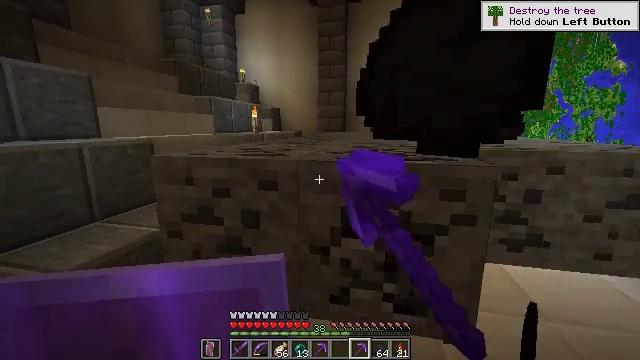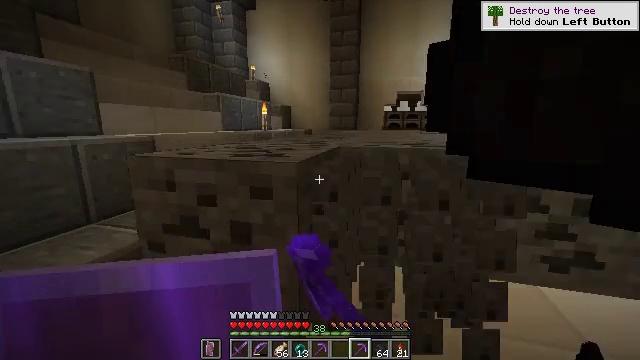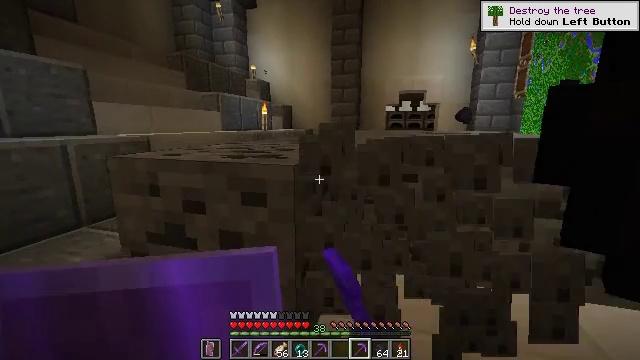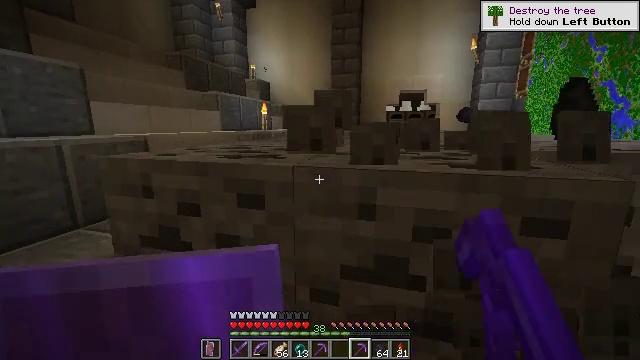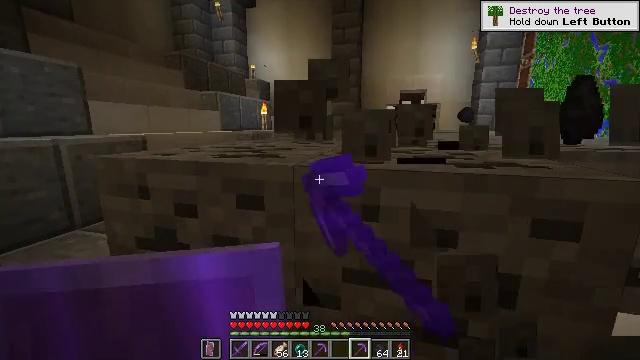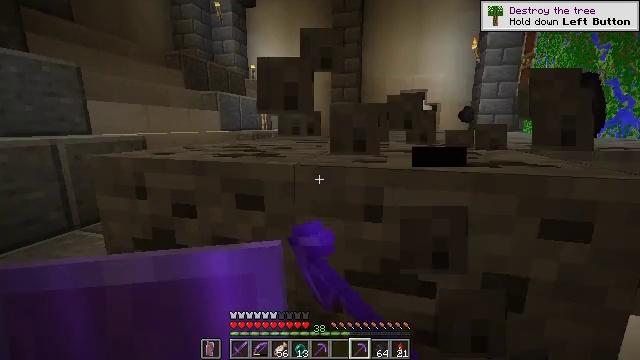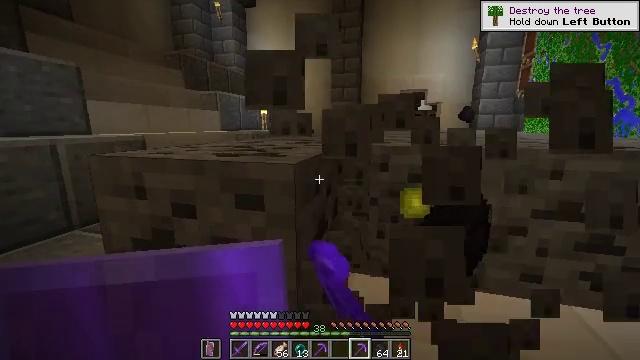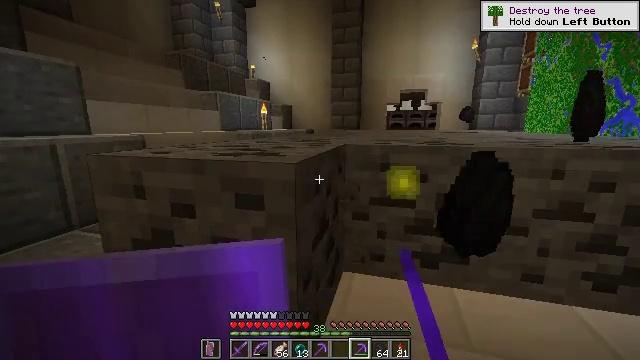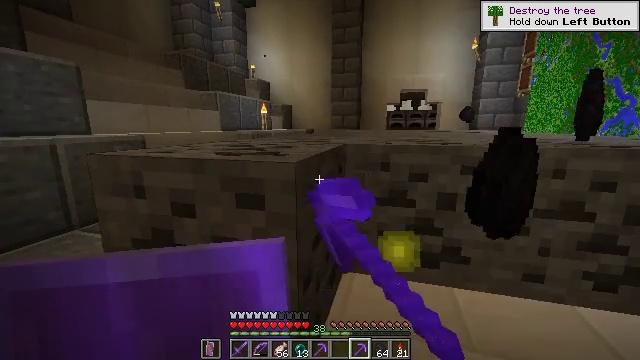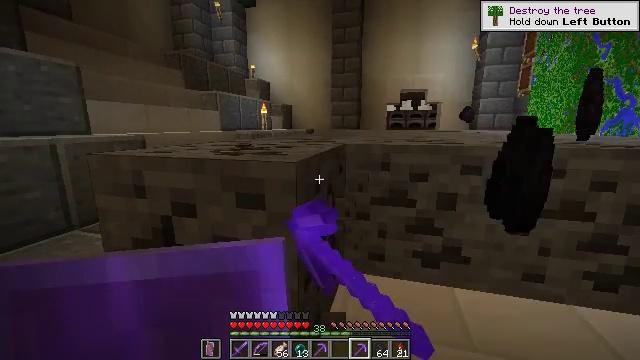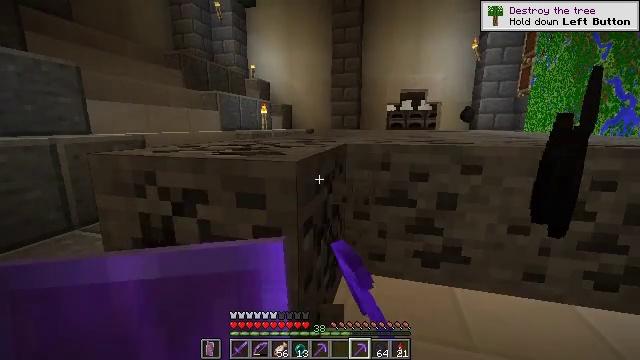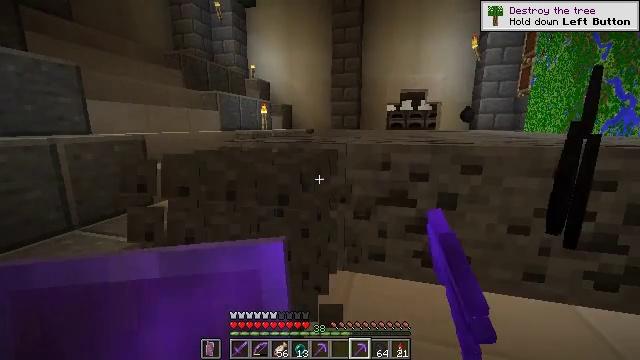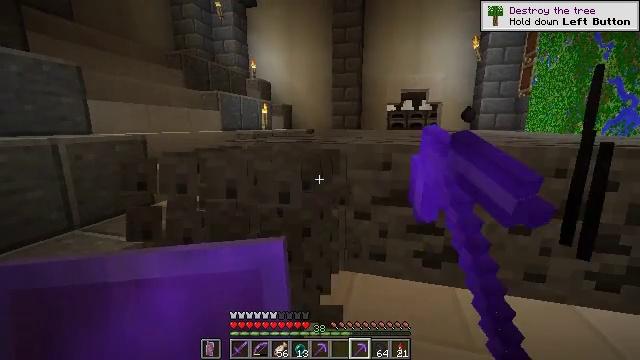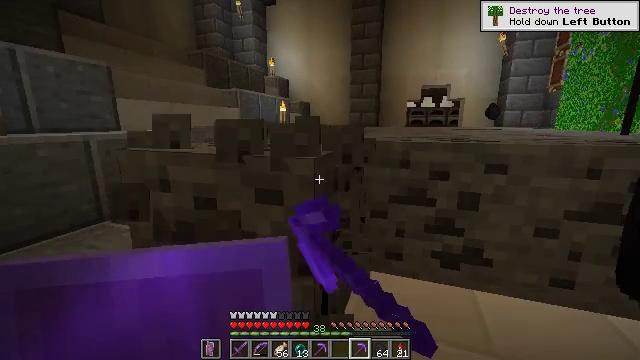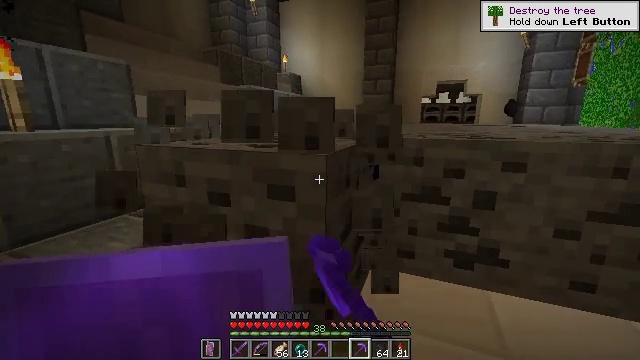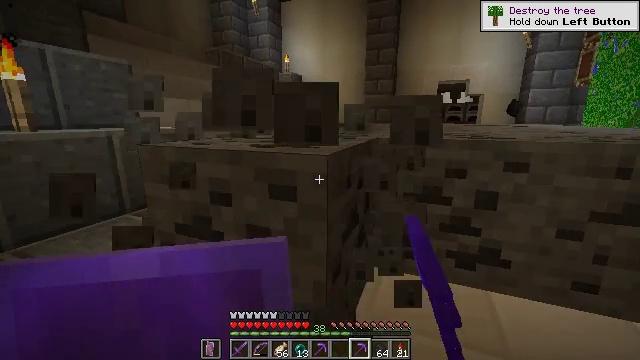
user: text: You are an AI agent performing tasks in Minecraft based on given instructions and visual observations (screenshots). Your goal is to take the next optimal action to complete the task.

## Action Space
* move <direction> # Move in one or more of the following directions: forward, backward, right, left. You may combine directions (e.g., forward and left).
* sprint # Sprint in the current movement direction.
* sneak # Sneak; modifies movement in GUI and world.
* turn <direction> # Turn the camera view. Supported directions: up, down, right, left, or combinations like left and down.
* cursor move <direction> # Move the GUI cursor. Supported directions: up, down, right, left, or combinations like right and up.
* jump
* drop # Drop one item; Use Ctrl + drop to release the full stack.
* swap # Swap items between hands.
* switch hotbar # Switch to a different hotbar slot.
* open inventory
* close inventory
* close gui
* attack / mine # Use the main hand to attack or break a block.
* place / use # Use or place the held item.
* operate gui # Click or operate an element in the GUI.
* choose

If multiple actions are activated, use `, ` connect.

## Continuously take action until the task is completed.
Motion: motion action
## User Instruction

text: Break the coal ore to collect coal.
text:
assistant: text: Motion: move forward, turn left, attack / mine
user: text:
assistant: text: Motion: attack / mine
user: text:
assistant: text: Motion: attack / mine
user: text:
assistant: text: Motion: attack / mine
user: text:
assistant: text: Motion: attack / mine
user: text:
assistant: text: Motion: attack / mine
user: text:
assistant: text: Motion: attack / mine
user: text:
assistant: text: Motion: attack / mine
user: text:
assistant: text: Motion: attack / mine
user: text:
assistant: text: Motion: attack / mine
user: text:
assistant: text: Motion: attack / mine
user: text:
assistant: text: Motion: attack / mine
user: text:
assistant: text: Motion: turn left, attack / mine
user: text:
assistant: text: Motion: turn left, attack / mine
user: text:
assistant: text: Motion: attack / mine
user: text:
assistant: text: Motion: attack / mine
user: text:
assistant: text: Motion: attack / mine
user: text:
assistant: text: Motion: attack / mine
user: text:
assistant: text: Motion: turn right, attack / mine
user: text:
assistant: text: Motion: turn right, attack / mine
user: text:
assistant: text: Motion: move forward, attack / mine
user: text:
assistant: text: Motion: move forward, attack / mine
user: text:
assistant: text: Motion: move forward, attack / mine
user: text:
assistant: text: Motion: move forward, attack / mine
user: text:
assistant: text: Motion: move forward, attack / mine
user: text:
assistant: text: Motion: attack / mine
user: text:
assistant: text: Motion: attack / mine
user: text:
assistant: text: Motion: attack / mine
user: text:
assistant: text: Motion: turn right and down, attack / mine
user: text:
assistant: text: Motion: move right, turn right and down, attack / mine